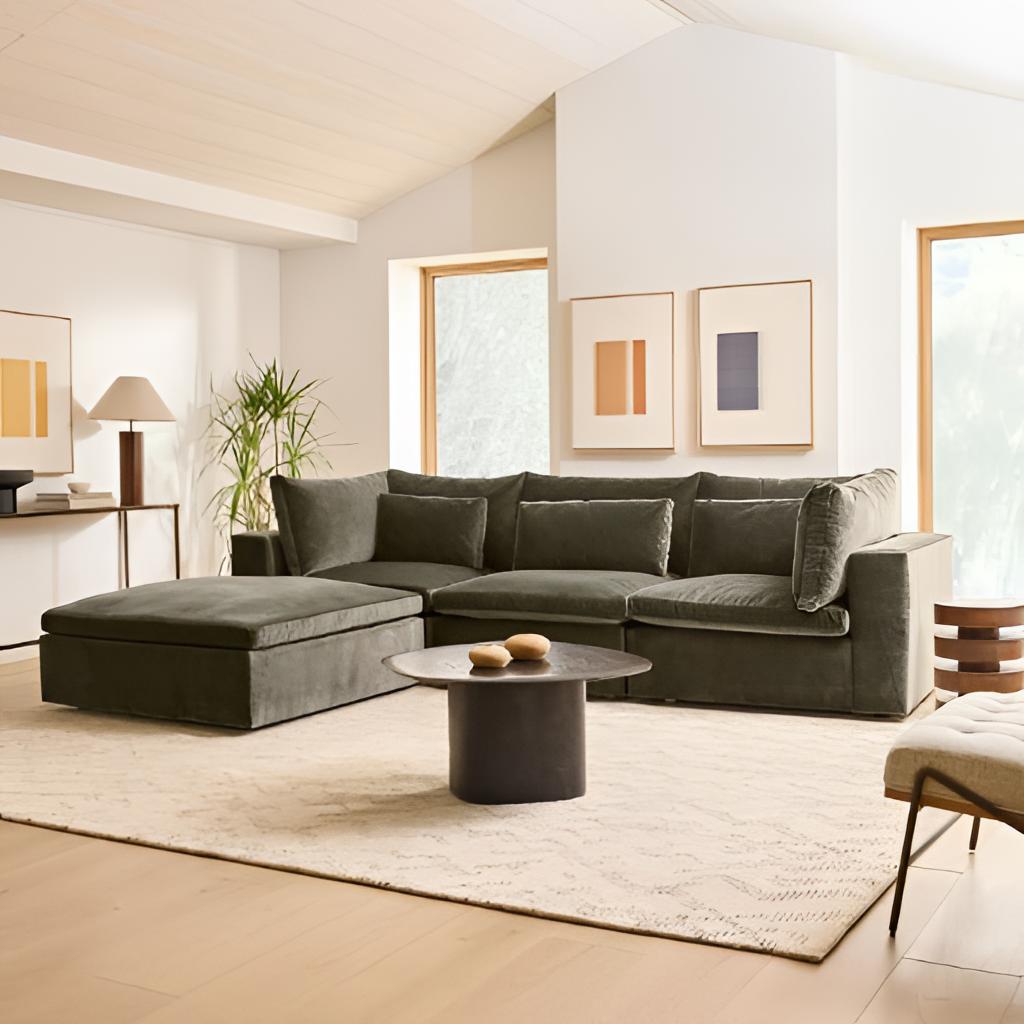
living room, green velvet sectional sofa, paint wallpaper, with solid pattern, wood flooring, with plank pattern, contemporary